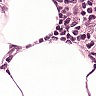
Metastatic tissue present: no